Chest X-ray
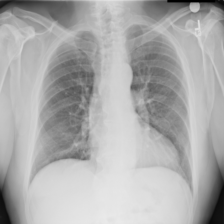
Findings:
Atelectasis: negative
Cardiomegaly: negative
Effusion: negative
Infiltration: negative
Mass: negative
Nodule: negative
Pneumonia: negative
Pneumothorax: negative
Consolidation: negative
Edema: negative
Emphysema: negative
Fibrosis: negative
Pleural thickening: negative
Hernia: negative